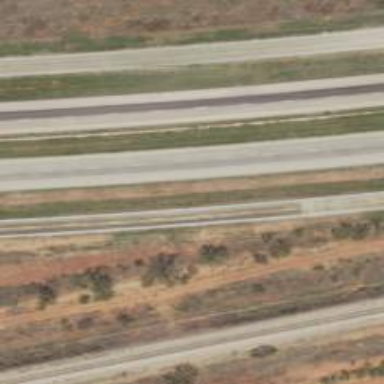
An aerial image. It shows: Tertiary road with frontage road along it.